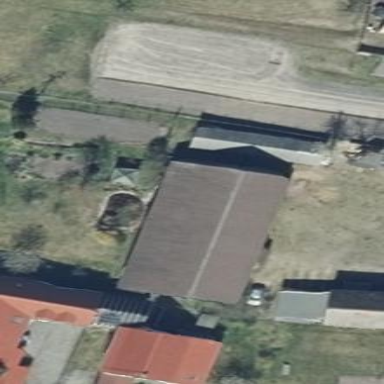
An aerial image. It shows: Building with gabled roof. The roof orientation is along the building.